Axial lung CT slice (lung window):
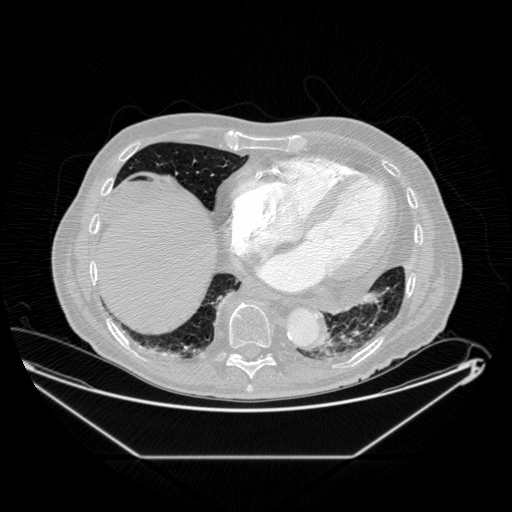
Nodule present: no